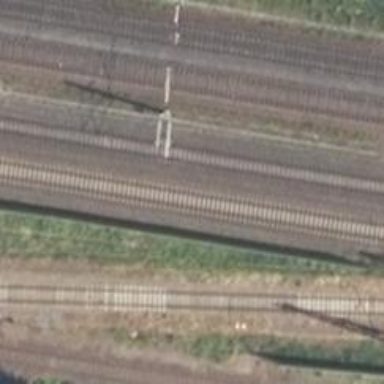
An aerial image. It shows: Railway milestone with catenary mast.